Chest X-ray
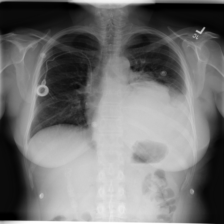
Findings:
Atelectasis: negative
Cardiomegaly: negative
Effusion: positive
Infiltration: negative
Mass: positive
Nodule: negative
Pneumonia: negative
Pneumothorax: negative
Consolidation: positive
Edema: negative
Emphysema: negative
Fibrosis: negative
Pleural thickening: negative
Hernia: negative